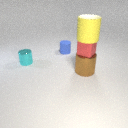
small red rubber cube above large brown metal cylinder